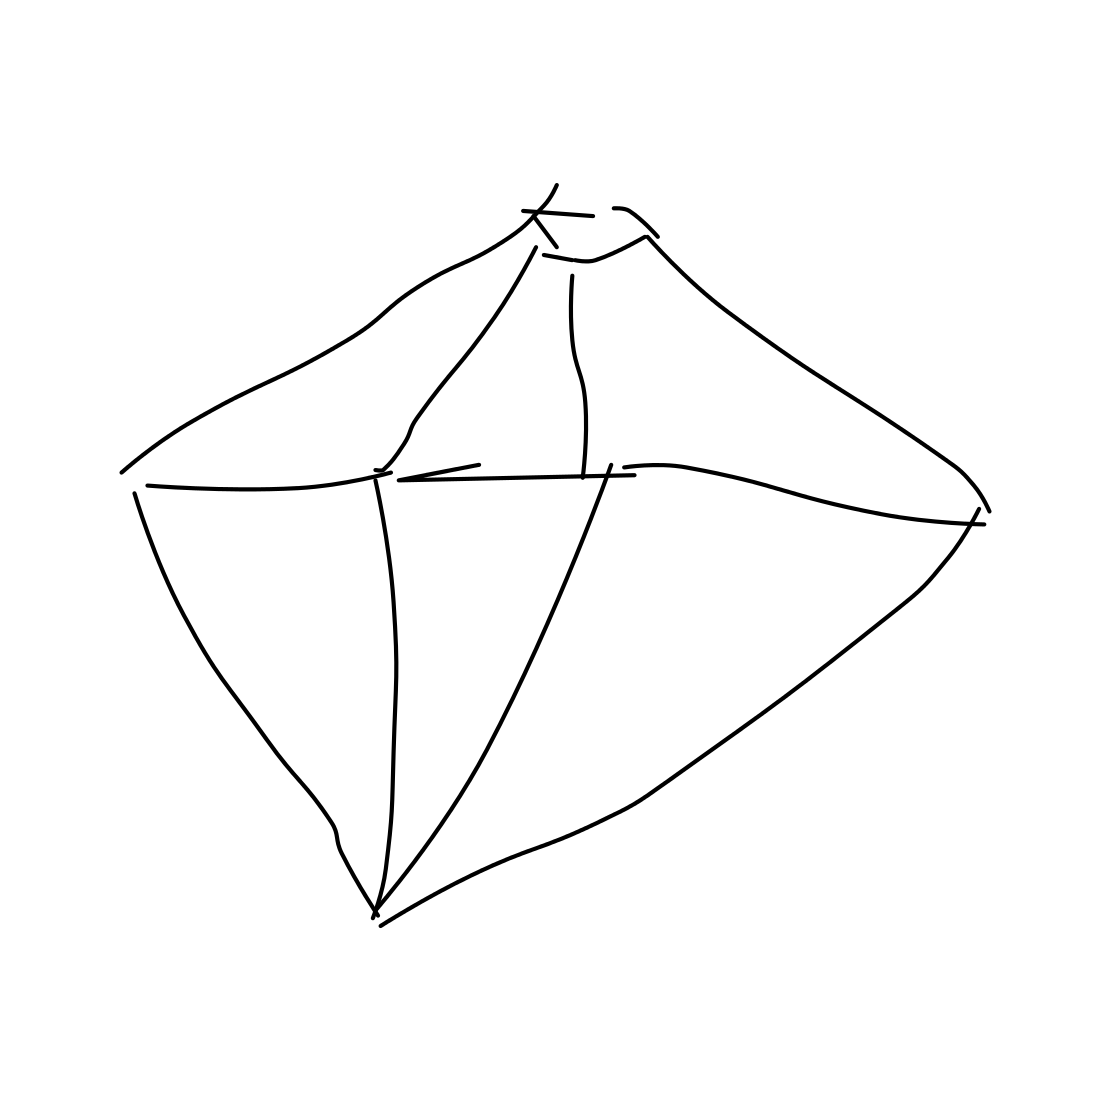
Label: diamond